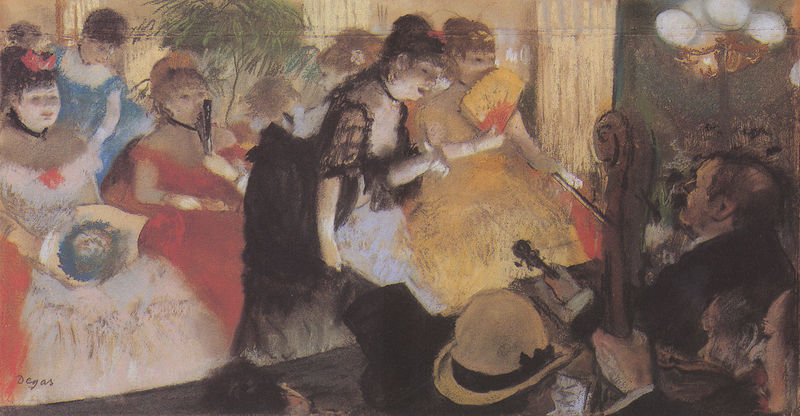
Titel: Café-Concert
Künstler: Edgar Degas
Standort: Washington (District of Columbia)
Institution: Corcoran School of Art
Schlagwörter: baum, blau, dunkel, gemälde, mann, schatten, weiß, frauen, gelb, grün, impressionismus, menschen, mädchen, abend, ausschnitt, bar, blumen, braun, brust, damen, decolte, degas, edgar degas, frankreich, frau, frisuren, haar, handschuh, handschuhe, hell, hut, hüte, kleid, kleider, kreide, lampe, lampen, laterne, licht, männer, nase, orange, paris, pastell, profil, raum, renoir, rücken, schwarz, toulouse lautrec, zeichnung, blick, dame, rot, fächer, gesellschaft, herren, leute, malerei, schleife, tanz, zylinder, anzug, bart, bärte, feier, gesichter, hemd, jung, profile, schnurrbart, blicke, hals, herr, hände, instrument, signatur, vorhang, öl, gold, haare, aufführung, bass, bühne, cabaret, gesang, instrumente, kontrabass, konzert, musik, musiker, oper, orchester, pflanze, prostituierte, publikum, schleifen, sängerin, theater, tänzerin, dekollete, bäumchen, bogen, ballerina, cello, halsband, noten, parkett, probe, zuschauer, kette, edgar, loge, orchestergraben, salon, glatze, notenblatt, strauss, palme, zimmerpflanze, rüschen, hutkrempe, blumenstrauss, fecher, melone, hochsteckfrisuren, geige, geigenbogen, violine, singen, saiteninstrument, schnecke, geln, schauspieler, knick, gaslaterne, schnurrbärte, hutkrämpe, thater, dirigent, halsbänder, bordell, geigen, schauspielerinnen, violoncello, bäuchen, edgard degas, 1890, deyas, dejas, reinfarben